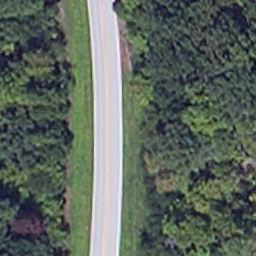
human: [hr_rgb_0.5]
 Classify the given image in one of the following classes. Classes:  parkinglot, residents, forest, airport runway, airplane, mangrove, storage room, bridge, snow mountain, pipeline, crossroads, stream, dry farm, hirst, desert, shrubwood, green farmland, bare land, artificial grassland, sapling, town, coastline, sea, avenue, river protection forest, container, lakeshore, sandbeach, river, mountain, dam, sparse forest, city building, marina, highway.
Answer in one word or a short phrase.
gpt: avenue